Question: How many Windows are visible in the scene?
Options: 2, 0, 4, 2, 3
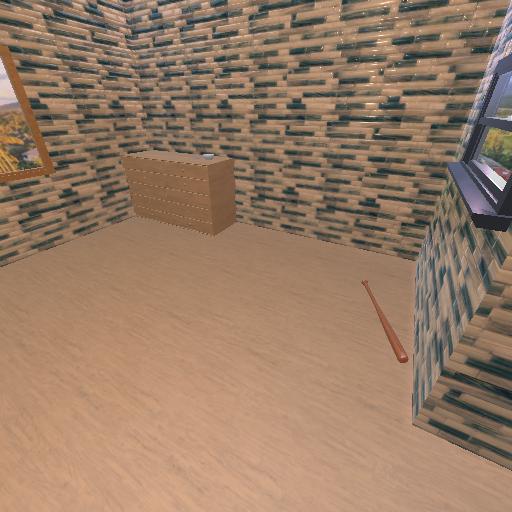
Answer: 2